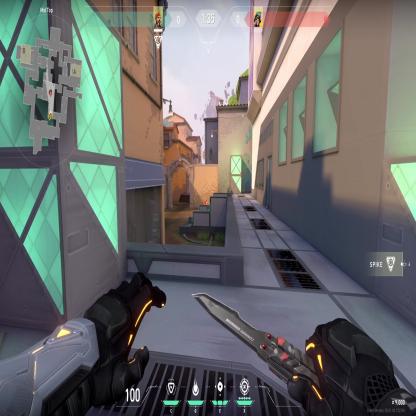
Label: enemy